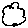
Label: cloud